Question: I have next userform developed in vba, which takes info from a worksheet for displaying info

I want to order all the info aphabetically by a Segment, this is the code:
'''
Function llenarDatosTabla()
Dim vList As Variant
Dim ws As Worksheet: Set ws = Worksheets(BD_PRODXSIST)
ListBox1.Clear
With ws
If (IsEmpty(.Range("AA2").Value) = False) Then
Dim ultimoRenglon As Long: ultimoRenglon = devolverUltimoRenglonDeColumna("A1", BD_PRODXSIST)
vList = ws.Range("AA2:AA" & ultimoRenglon & ":AL2").Value
If IsArray(vList) Then
Me.ListBox1.List = vList
Else
Me.ListBox1.AddItem (vList)
End If
End If
Me.ListBox1.ListIndex = -1
End With
Set vList = Nothing
Set ws = Nothing
End Function
'''
how to make it ordered by 'AD' (SEGMENTO) column???
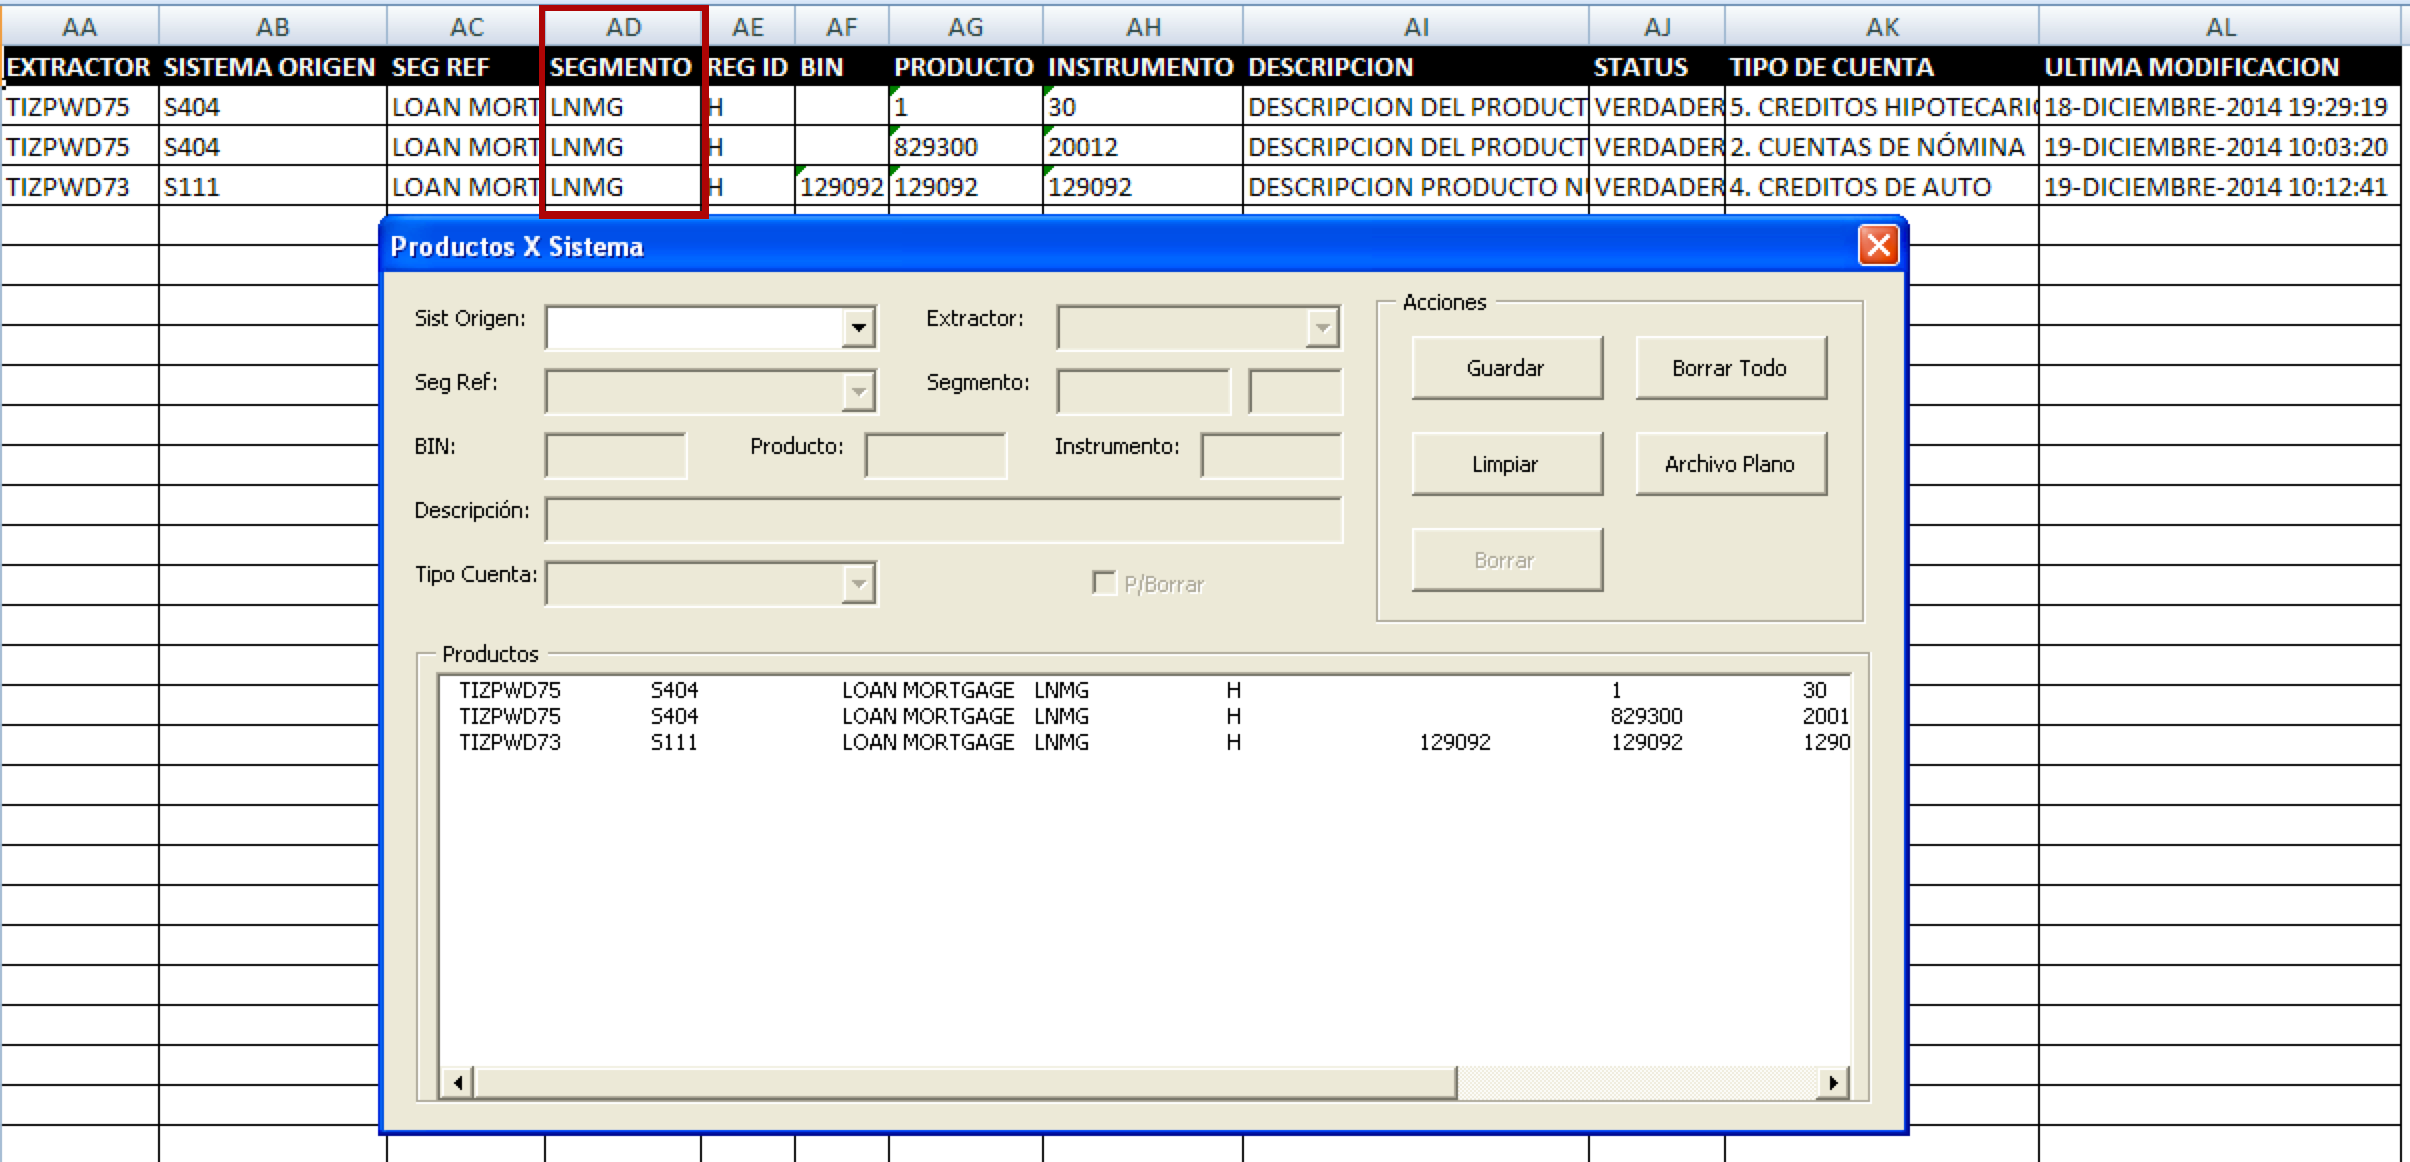
Answer: You can sort your Excel Worksheet in ascending order using VBA statement like the following:
'''
Columns("A:XFD").Sort key1:=Range("AD:AD"), order1:=xlAscending, Header:=xlYes
'''
Note: in the column range 'Columns("A:XFD")' instead of 'XFD' enter the last used column pertinent to your case, e.g. 'Columns("A:DD")'.
Hope this will help.